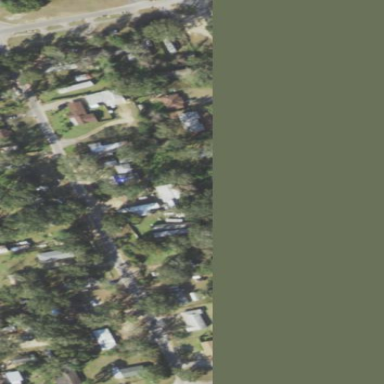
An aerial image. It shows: Residential area composed of single-family homes.